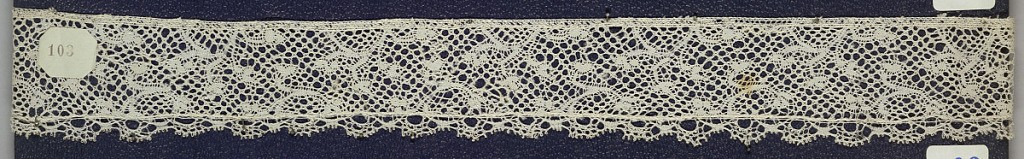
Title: Edging
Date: mid-18th century
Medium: Technique: bobbin lace
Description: Bobbin lace pillow border, floral scrolls; mid-18th century Flemish